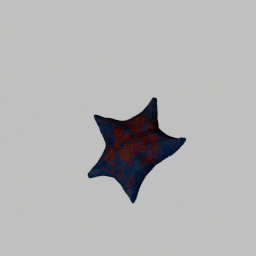
Label: animals